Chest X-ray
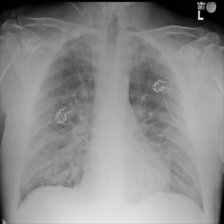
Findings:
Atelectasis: negative
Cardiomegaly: negative
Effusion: negative
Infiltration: negative
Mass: negative
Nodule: negative
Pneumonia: negative
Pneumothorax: negative
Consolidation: negative
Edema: negative
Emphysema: negative
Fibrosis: negative
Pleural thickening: negative
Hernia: negative